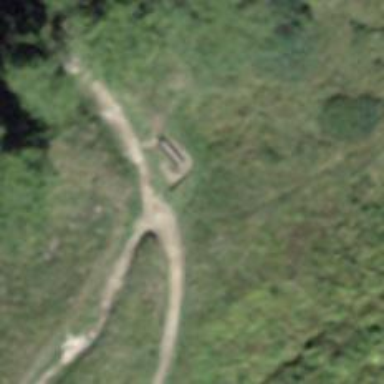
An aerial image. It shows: Bench.